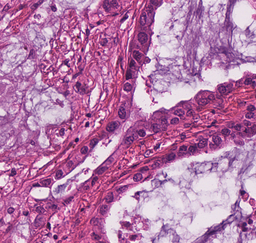
Tumor epithelial tissue: yes
Tumor-associated stroma tissue: yes
Normal tissue: no